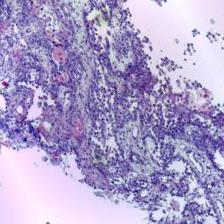
Diagnosis: OSCC